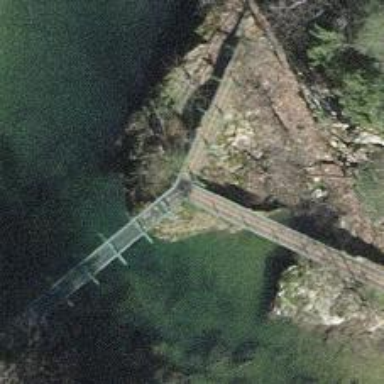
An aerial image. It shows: Path leading to bridge.